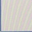
Piece: xx